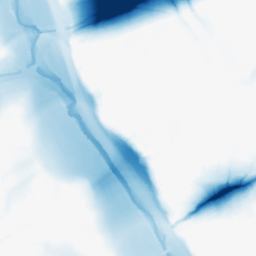
Category: morphological
Decomposition family: morphological
Decomposition parameters: operation: closing
size: 50
Upsampling method: quintic
Upsampling parameters: scale: 8
Upsampling scale: 8